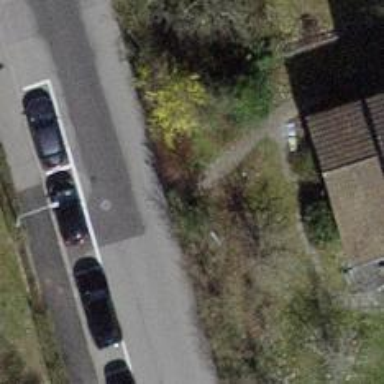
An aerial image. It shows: Street-side parking available in parallel orientation.